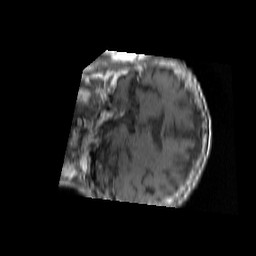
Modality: T1w
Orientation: coronal
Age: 83
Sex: female
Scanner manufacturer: philips
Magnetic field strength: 1.5 T
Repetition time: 0.4 s
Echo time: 0.0074 s